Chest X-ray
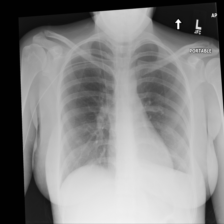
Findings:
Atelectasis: negative
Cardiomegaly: negative
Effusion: negative
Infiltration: negative
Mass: negative
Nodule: negative
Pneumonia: negative
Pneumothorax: negative
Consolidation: negative
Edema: negative
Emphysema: negative
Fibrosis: negative
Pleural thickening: negative
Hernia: negative